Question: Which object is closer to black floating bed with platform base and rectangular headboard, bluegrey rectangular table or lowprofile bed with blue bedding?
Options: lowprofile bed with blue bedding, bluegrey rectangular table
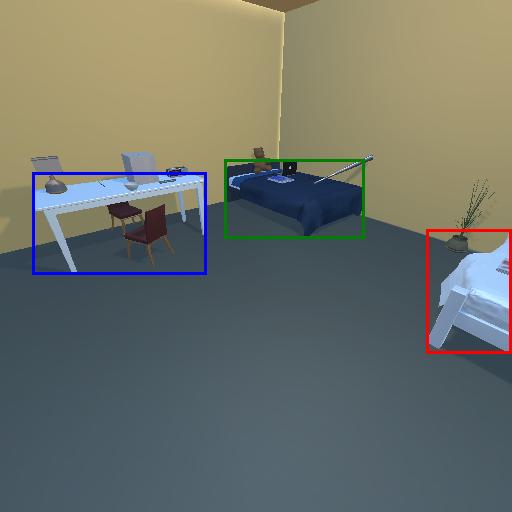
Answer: lowprofile bed with blue bedding